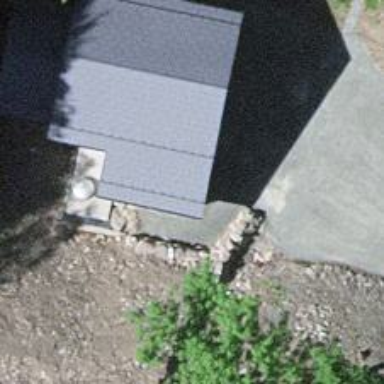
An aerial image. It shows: Building with hydro power generator.